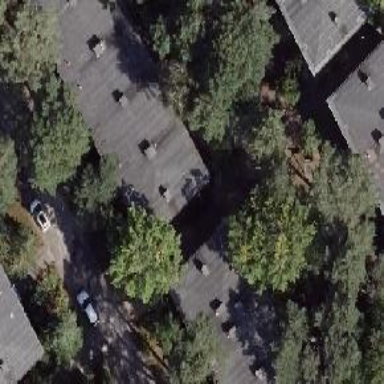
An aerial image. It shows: Flat-roofed apartment building.